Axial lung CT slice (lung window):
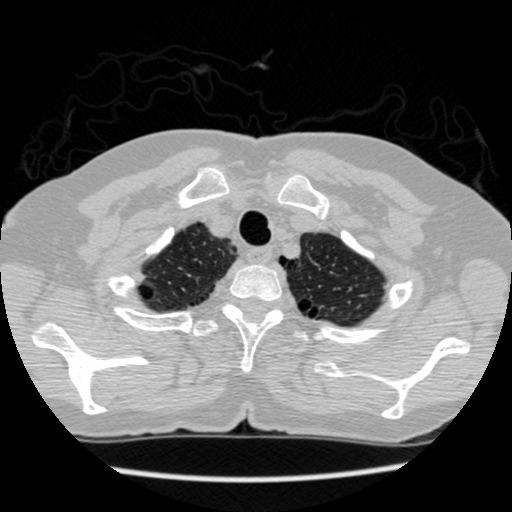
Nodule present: no